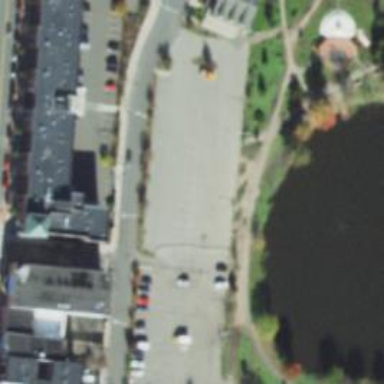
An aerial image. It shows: Parking area with surface.